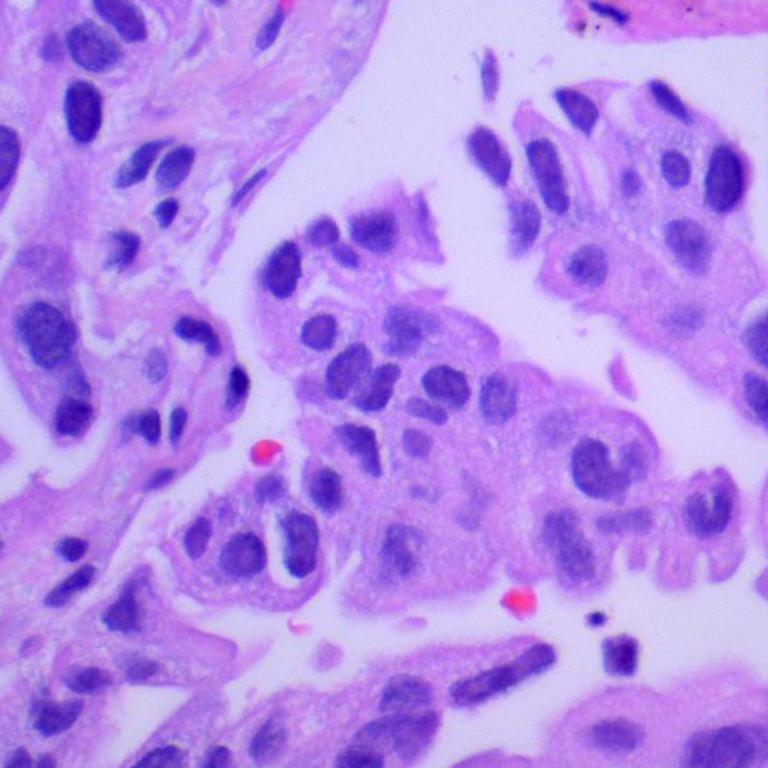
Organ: lung
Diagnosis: adenocarcinomas